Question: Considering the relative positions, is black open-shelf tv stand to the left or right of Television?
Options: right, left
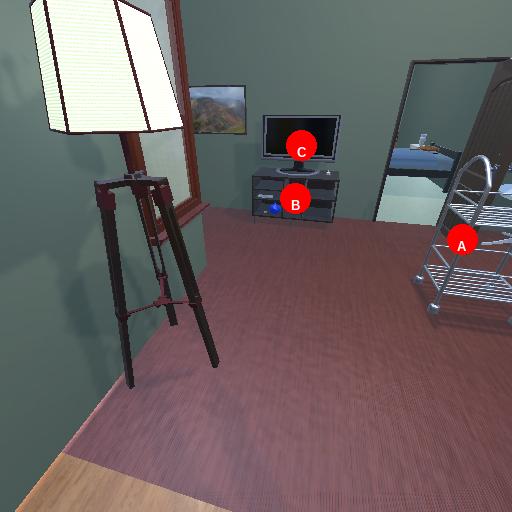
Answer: right